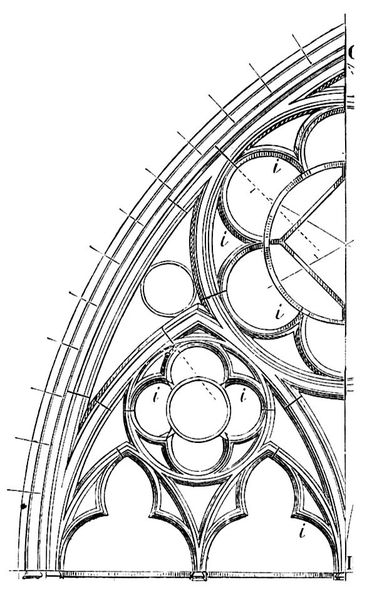
Titel: Notre-Dame in Paris
Standort: Paris, Notre-Dame (EU - F - Ile-de-France)
Schlagwörter: weiß, blume, fenster, glas, licht, schwarz, skizze, zeichnung, architektur, stein, kirche, verbindung, gotik, kreis, oval, rund, papier, bogen, fassade, steg, bögen, druck, schwarzweiß, buchstabe, kreise, entwurf, gotisch, rosette, konstruktion, mönch, plan, geometrie, gedruckt, grat, rosetten, masswerk, basilika, bauplan, abmessung, vierpass, dreipass, abstand, i, knostrktion